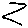
Label: zigzag